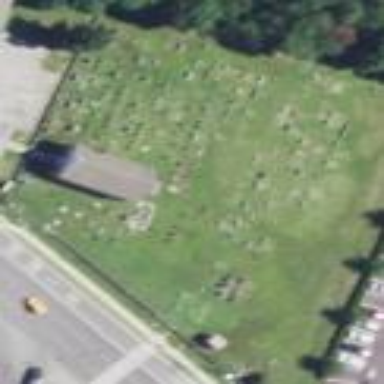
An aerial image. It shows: Graveyard.